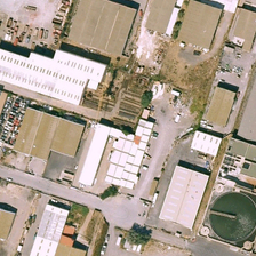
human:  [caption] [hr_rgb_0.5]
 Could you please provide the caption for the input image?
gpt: Some trees are planted around the factory.

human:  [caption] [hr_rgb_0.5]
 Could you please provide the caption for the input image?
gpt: Some trees were planted at the factory's REDOR.

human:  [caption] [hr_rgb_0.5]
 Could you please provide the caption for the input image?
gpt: Trees were planted around the factory.

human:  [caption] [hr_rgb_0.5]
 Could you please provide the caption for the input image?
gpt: Some trees have been planted around the factory.

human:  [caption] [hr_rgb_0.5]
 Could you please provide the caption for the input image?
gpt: Some trees have been planted around the factory.